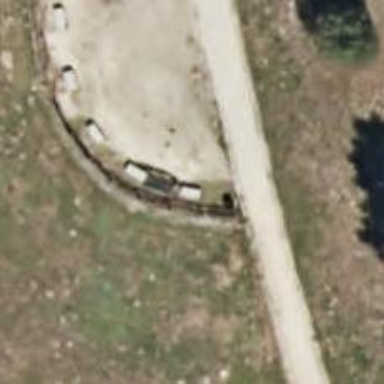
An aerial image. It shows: Bench.